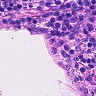
Metastatic tissue present: no